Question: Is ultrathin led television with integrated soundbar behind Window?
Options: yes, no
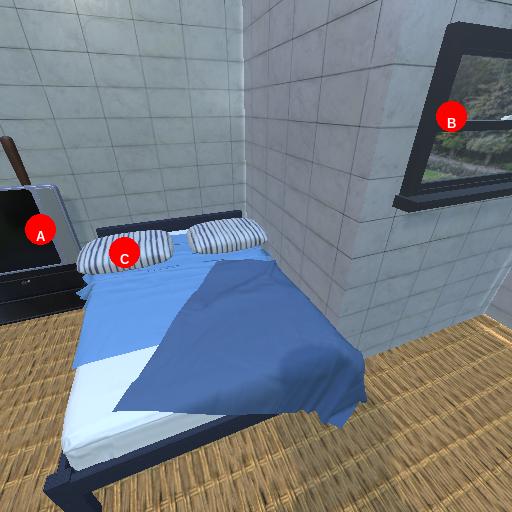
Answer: yes